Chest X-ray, PA view. Patient: 45 years old, sex F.
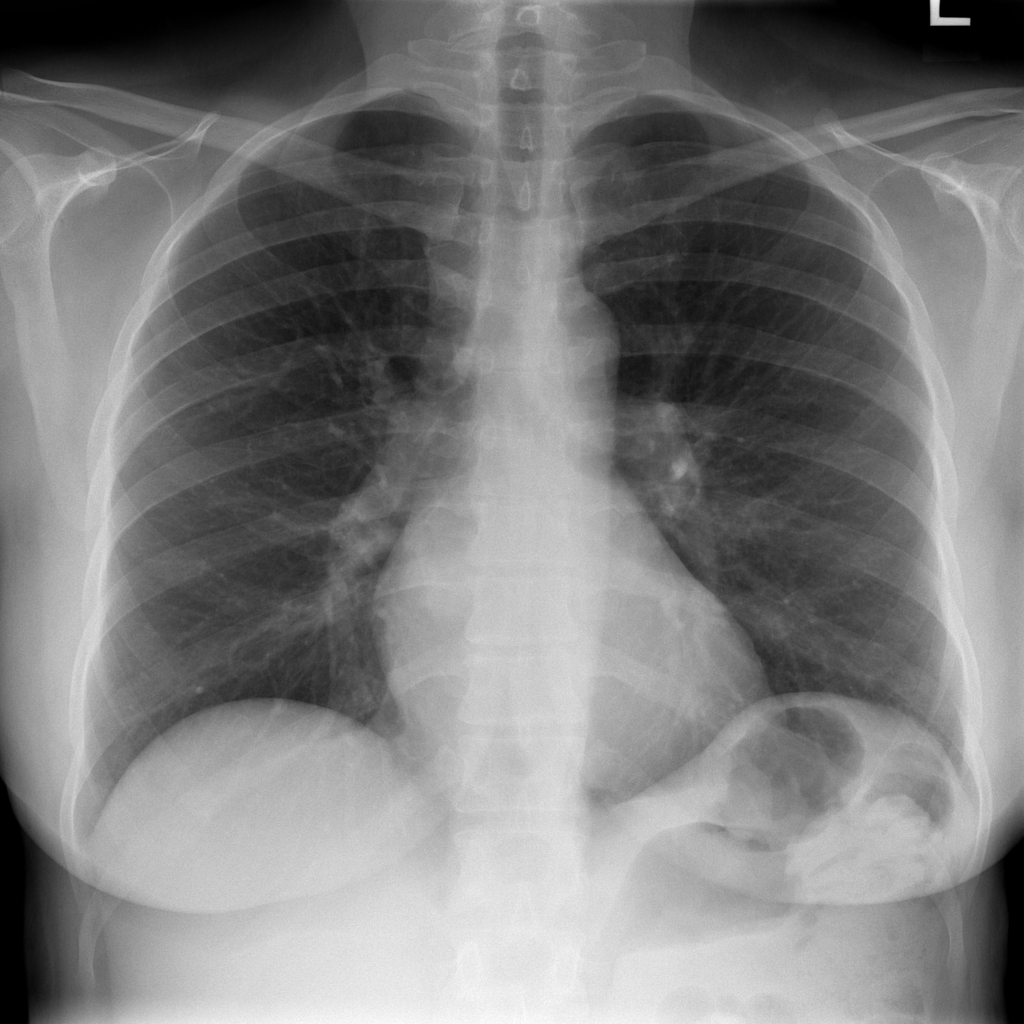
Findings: No Finding